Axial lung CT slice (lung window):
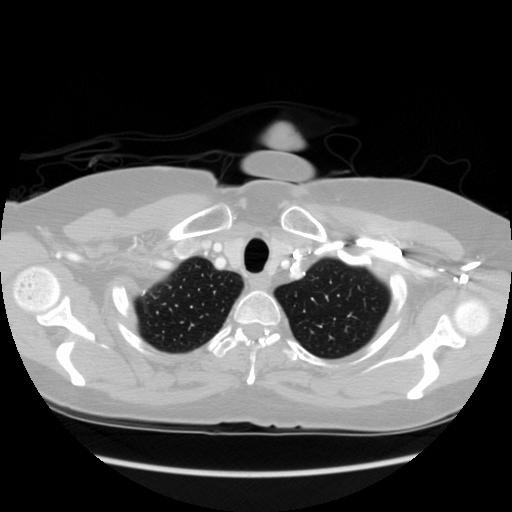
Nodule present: no